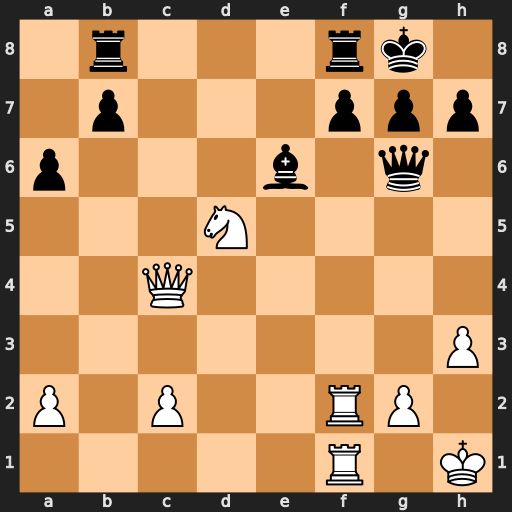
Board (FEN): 1r3rk1/1p3ppp/p3b1q1/3N4/2Q5/7P/P1P2RP1/5R1K
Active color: w
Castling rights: -
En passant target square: -
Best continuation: Ne7+ Kh8 Nxg6+